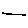
Label: line